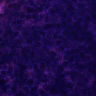
Metastatic tissue present: no